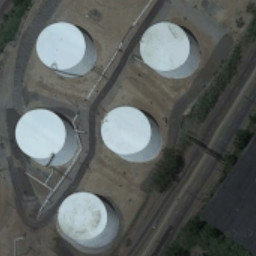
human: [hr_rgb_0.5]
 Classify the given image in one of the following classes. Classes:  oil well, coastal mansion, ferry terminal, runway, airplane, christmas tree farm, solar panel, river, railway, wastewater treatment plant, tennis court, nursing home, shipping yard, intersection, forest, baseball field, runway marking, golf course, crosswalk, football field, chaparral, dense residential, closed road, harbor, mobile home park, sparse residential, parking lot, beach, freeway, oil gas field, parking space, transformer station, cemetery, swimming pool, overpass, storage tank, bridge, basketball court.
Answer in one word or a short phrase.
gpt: storage tank